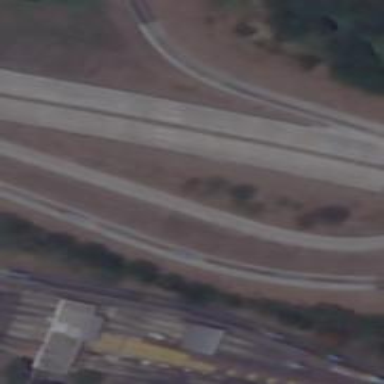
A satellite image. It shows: View of motorway.